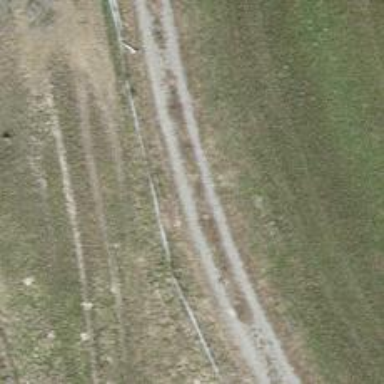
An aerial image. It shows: Grass track with grade4 surface.